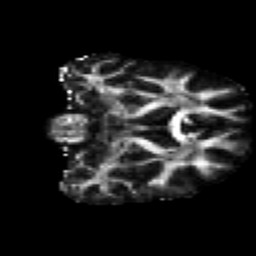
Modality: FA
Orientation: coronal
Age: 35
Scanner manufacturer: siemens
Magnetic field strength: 3 T
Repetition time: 2.2 s
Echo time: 0.084 s